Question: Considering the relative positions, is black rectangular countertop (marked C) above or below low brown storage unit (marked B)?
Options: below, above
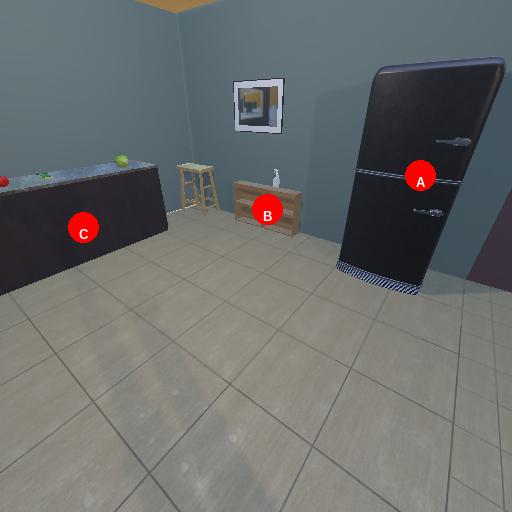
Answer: below